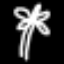
Label: palm tree